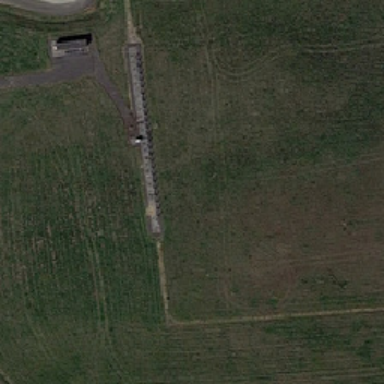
There is a grey house on the prairie where two vertical roads cross .